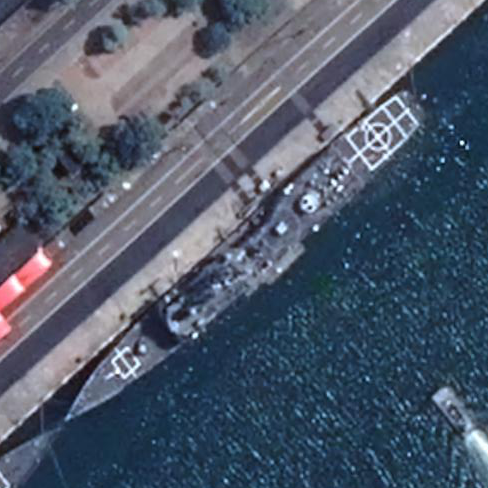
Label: cruiser